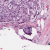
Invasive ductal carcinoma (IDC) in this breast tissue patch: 1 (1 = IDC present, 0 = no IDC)